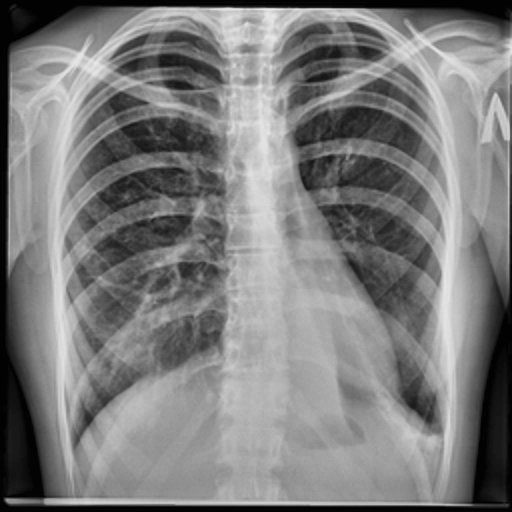
Finding: TUBERCULOSIS